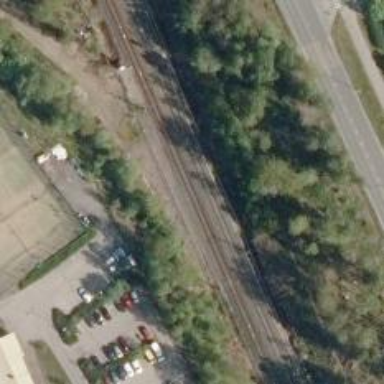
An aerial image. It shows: Railway track with continuous electrified contact lines.